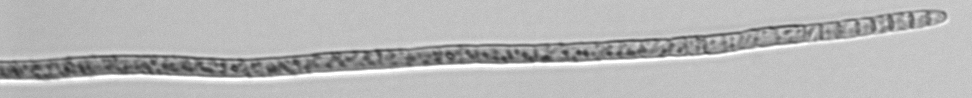
Label: Trichodesmium